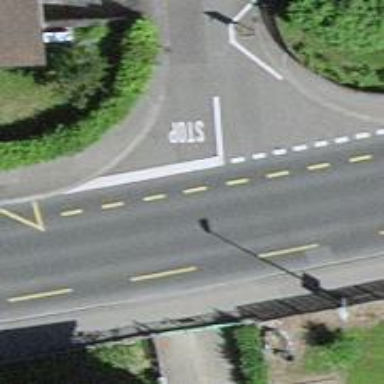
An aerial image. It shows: Stop road.